Question: i want to know the device model number programmatically as it is shown in settings about page
i am currently using
'''
Microsoft.Phone.Info.DeviceStatus.DeviceName
'''
but it doesn't help and gives some other typical value.
Please help me how can i get phone model/name as above.
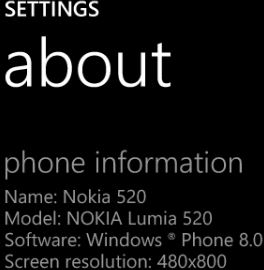
Answer: You should use <URL>, a simple class that resolves the obscure devices names like
> RM-885_apac_prc_250
into friendlier commercial names like
> NOKIA Lumia 720
Here is a sample code:
'''
var phone = PhoneNameResolver.Resolve(
DeviceStatus.DeviceManufacturer, DeviceStatus.DeviceName);
SomeTextBox.Text = phone.FullCanonicalName;
'''
More info in this blog post: <URL>